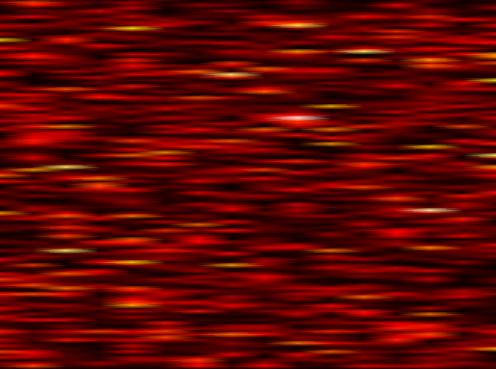
Label: FBMC